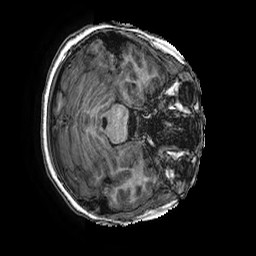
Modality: T1w
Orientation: axial
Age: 10
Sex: female
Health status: ill
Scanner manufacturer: ge
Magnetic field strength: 3 T
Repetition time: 0.0077 s
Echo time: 0.003436 s